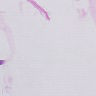
Metastatic tissue present: no